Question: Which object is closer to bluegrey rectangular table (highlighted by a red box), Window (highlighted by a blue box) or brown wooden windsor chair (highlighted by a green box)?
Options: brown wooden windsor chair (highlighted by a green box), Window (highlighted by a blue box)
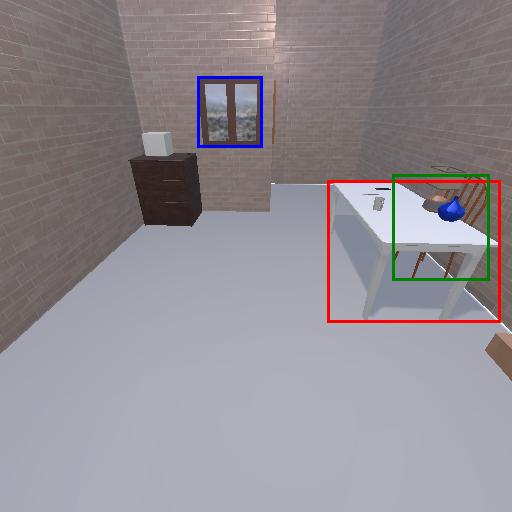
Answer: brown wooden windsor chair (highlighted by a green box)